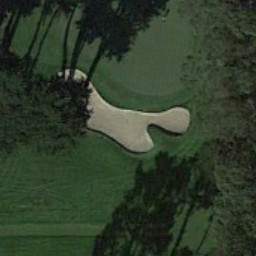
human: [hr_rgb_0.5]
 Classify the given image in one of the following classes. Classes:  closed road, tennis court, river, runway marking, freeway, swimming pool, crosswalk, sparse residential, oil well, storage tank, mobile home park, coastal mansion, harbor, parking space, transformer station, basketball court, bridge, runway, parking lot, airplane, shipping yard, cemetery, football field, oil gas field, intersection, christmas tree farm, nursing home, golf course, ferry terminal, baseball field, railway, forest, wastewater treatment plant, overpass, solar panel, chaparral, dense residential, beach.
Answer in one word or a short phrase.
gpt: golf course